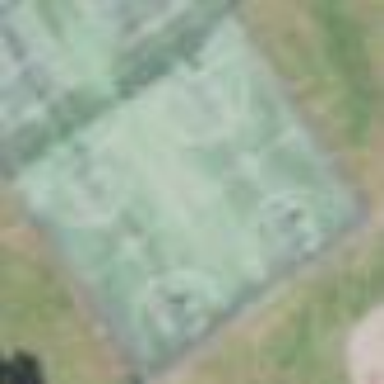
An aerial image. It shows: Basketball court on leisure land pitch.